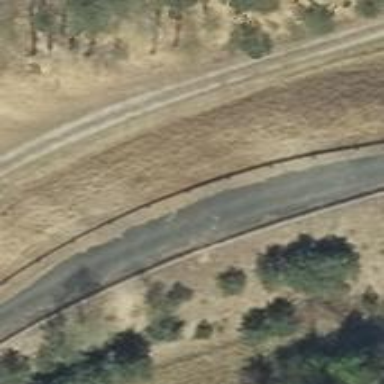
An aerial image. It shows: Asphalt track with grade 1 surface. There is embankment along the side of the track.